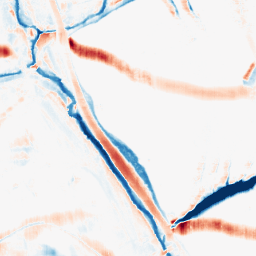
Category: morphological
Decomposition family: morphological_rect
Decomposition parameters: operation: average
width: 10
height: 20
Upsampling method: linear_exact
Upsampling parameters: scale: 8
Upsampling scale: 8